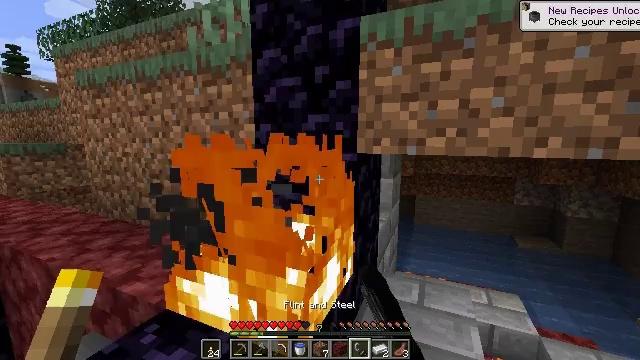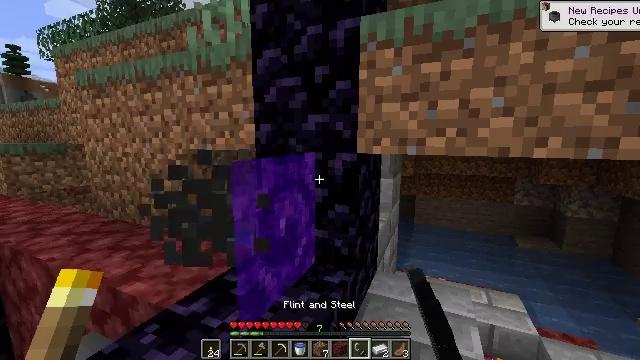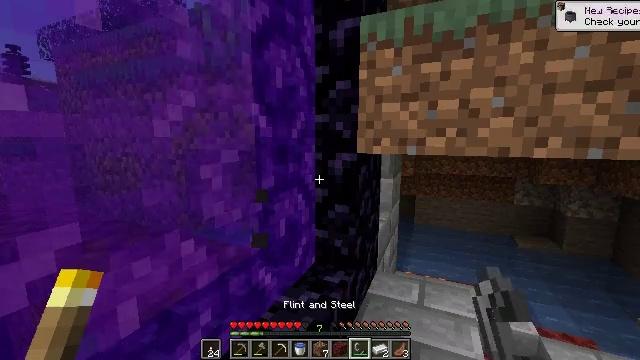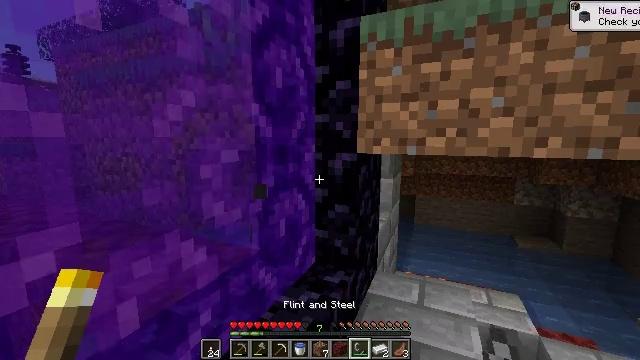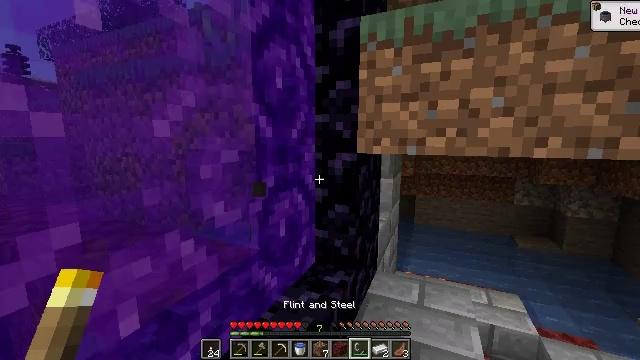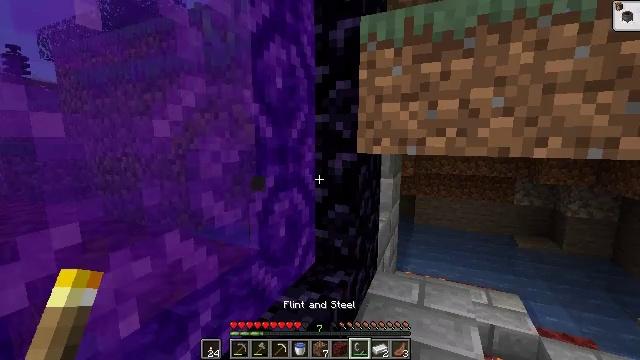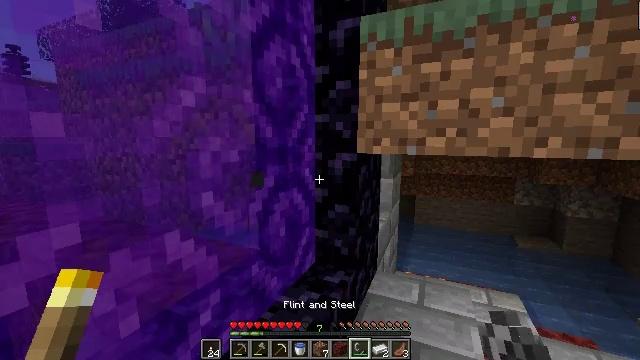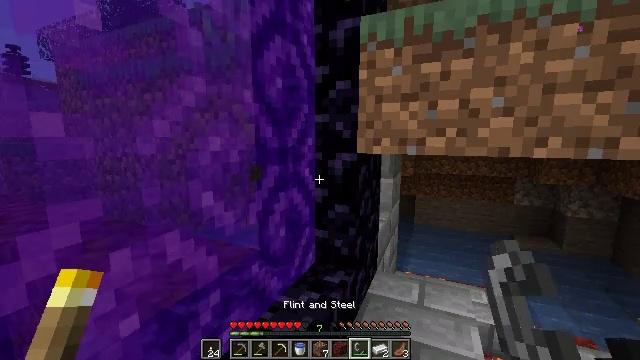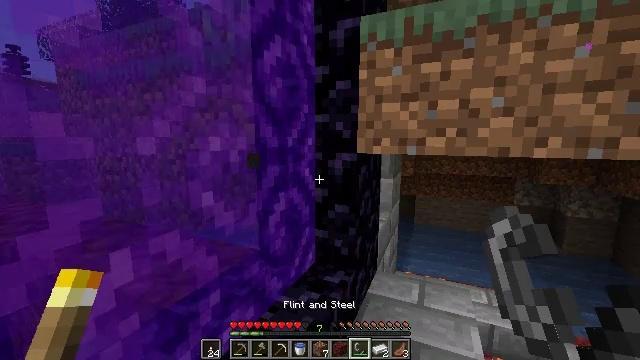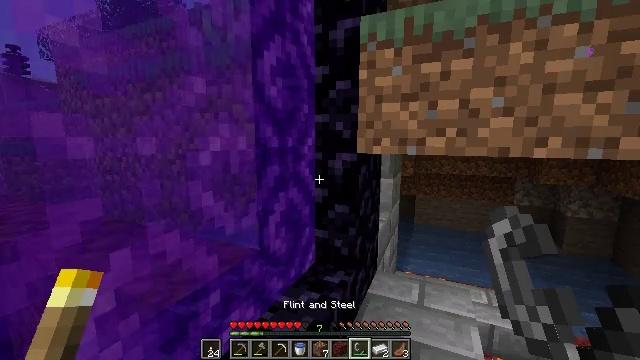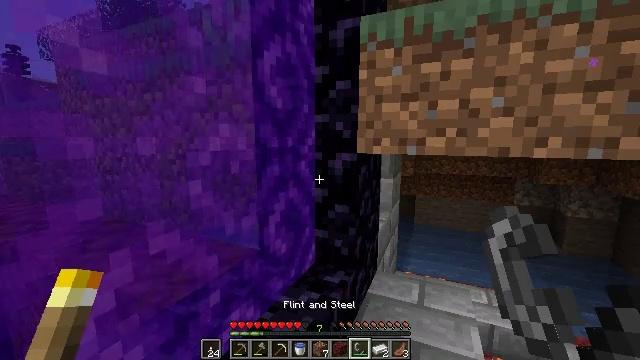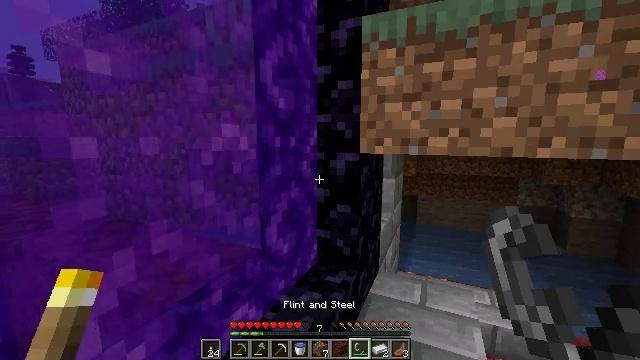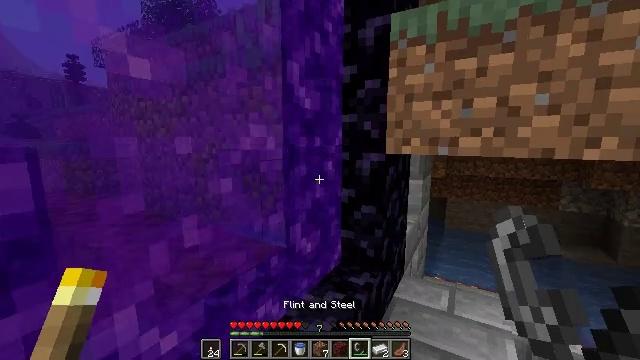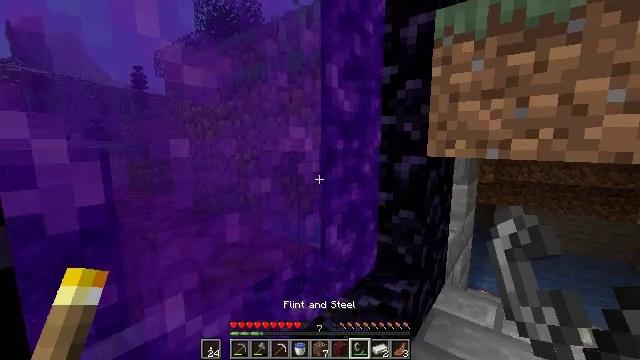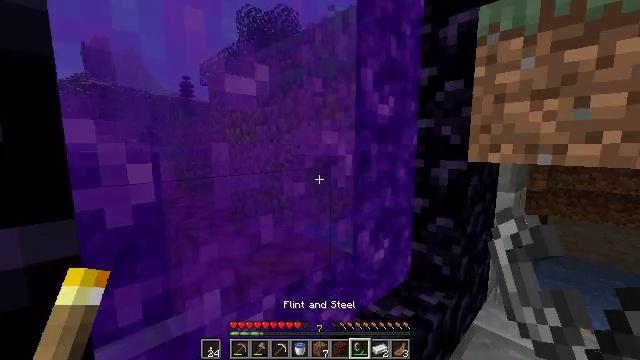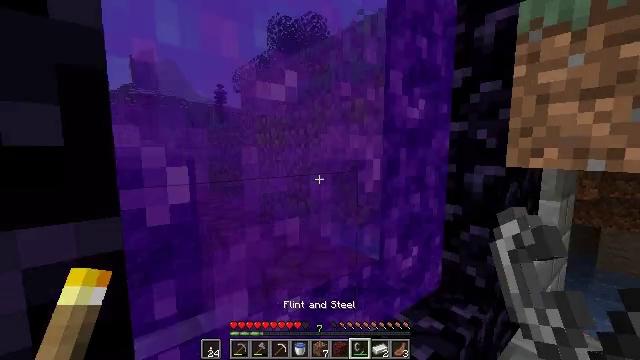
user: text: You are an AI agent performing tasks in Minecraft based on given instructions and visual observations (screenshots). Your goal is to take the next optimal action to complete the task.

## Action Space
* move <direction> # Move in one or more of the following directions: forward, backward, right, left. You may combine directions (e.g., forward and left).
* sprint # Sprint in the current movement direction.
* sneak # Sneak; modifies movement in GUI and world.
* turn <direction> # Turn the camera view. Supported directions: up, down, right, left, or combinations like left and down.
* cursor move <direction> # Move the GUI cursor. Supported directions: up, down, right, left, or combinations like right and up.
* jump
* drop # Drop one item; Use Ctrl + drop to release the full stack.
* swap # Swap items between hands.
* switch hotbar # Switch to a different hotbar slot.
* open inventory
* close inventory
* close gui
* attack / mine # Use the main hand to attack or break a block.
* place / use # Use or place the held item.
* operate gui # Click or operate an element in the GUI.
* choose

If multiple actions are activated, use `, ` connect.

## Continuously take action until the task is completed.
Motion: motion action
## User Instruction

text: Harvest crimson stem blocks.
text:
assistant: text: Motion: no_op
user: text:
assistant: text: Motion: no_op
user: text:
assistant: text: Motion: no_op
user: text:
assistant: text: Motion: no_op
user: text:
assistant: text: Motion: no_op
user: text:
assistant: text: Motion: no_op
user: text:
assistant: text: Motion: no_op
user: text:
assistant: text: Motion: no_op
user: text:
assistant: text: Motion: no_op
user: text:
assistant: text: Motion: no_op
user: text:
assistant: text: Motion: no_op
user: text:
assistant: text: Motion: turn left
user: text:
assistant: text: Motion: turn left
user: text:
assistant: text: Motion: turn left
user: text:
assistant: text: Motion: turn left
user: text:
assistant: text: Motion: turn left and up
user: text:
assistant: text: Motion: turn left and up
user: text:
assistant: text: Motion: turn left and up
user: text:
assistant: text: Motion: no_op
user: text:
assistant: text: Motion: turn right and up
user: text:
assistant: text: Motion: move right, turn right and up
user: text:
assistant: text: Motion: move right, turn right and up
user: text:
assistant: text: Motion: move right
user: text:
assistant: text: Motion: move right
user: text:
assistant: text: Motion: turn left and up
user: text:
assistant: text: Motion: turn left and up
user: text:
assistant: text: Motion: turn left and up
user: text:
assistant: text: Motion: turn left and up
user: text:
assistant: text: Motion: no_op
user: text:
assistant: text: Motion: turn up